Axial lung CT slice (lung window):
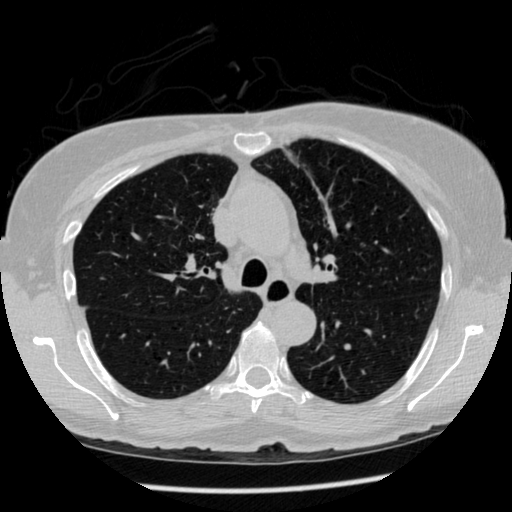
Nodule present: no